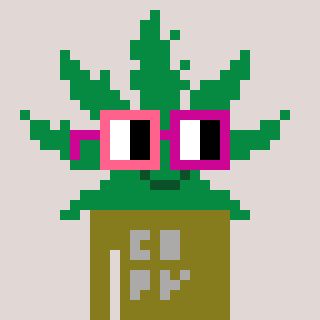
a pixel art character with square pink and red glasses, a weed-shaped head and a gunk-colored body on a warm background